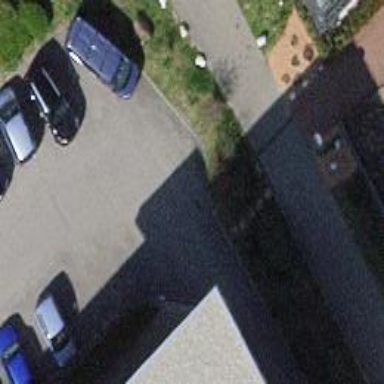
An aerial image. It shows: Parking aisle designated as service road.